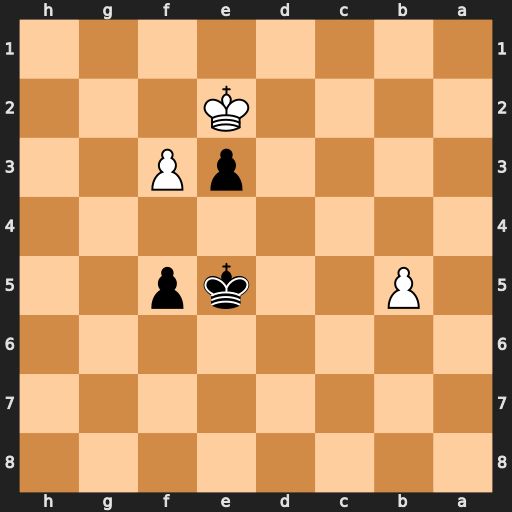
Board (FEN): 8/8/8/1P2kp2/8/4pP2/4K3/8
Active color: b
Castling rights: -
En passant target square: -
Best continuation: f4 b6 Kd6 b7 Kc7 b8=R Kxb8